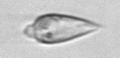
Label: Oxytoxum